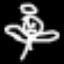
Label: angel